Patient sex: M
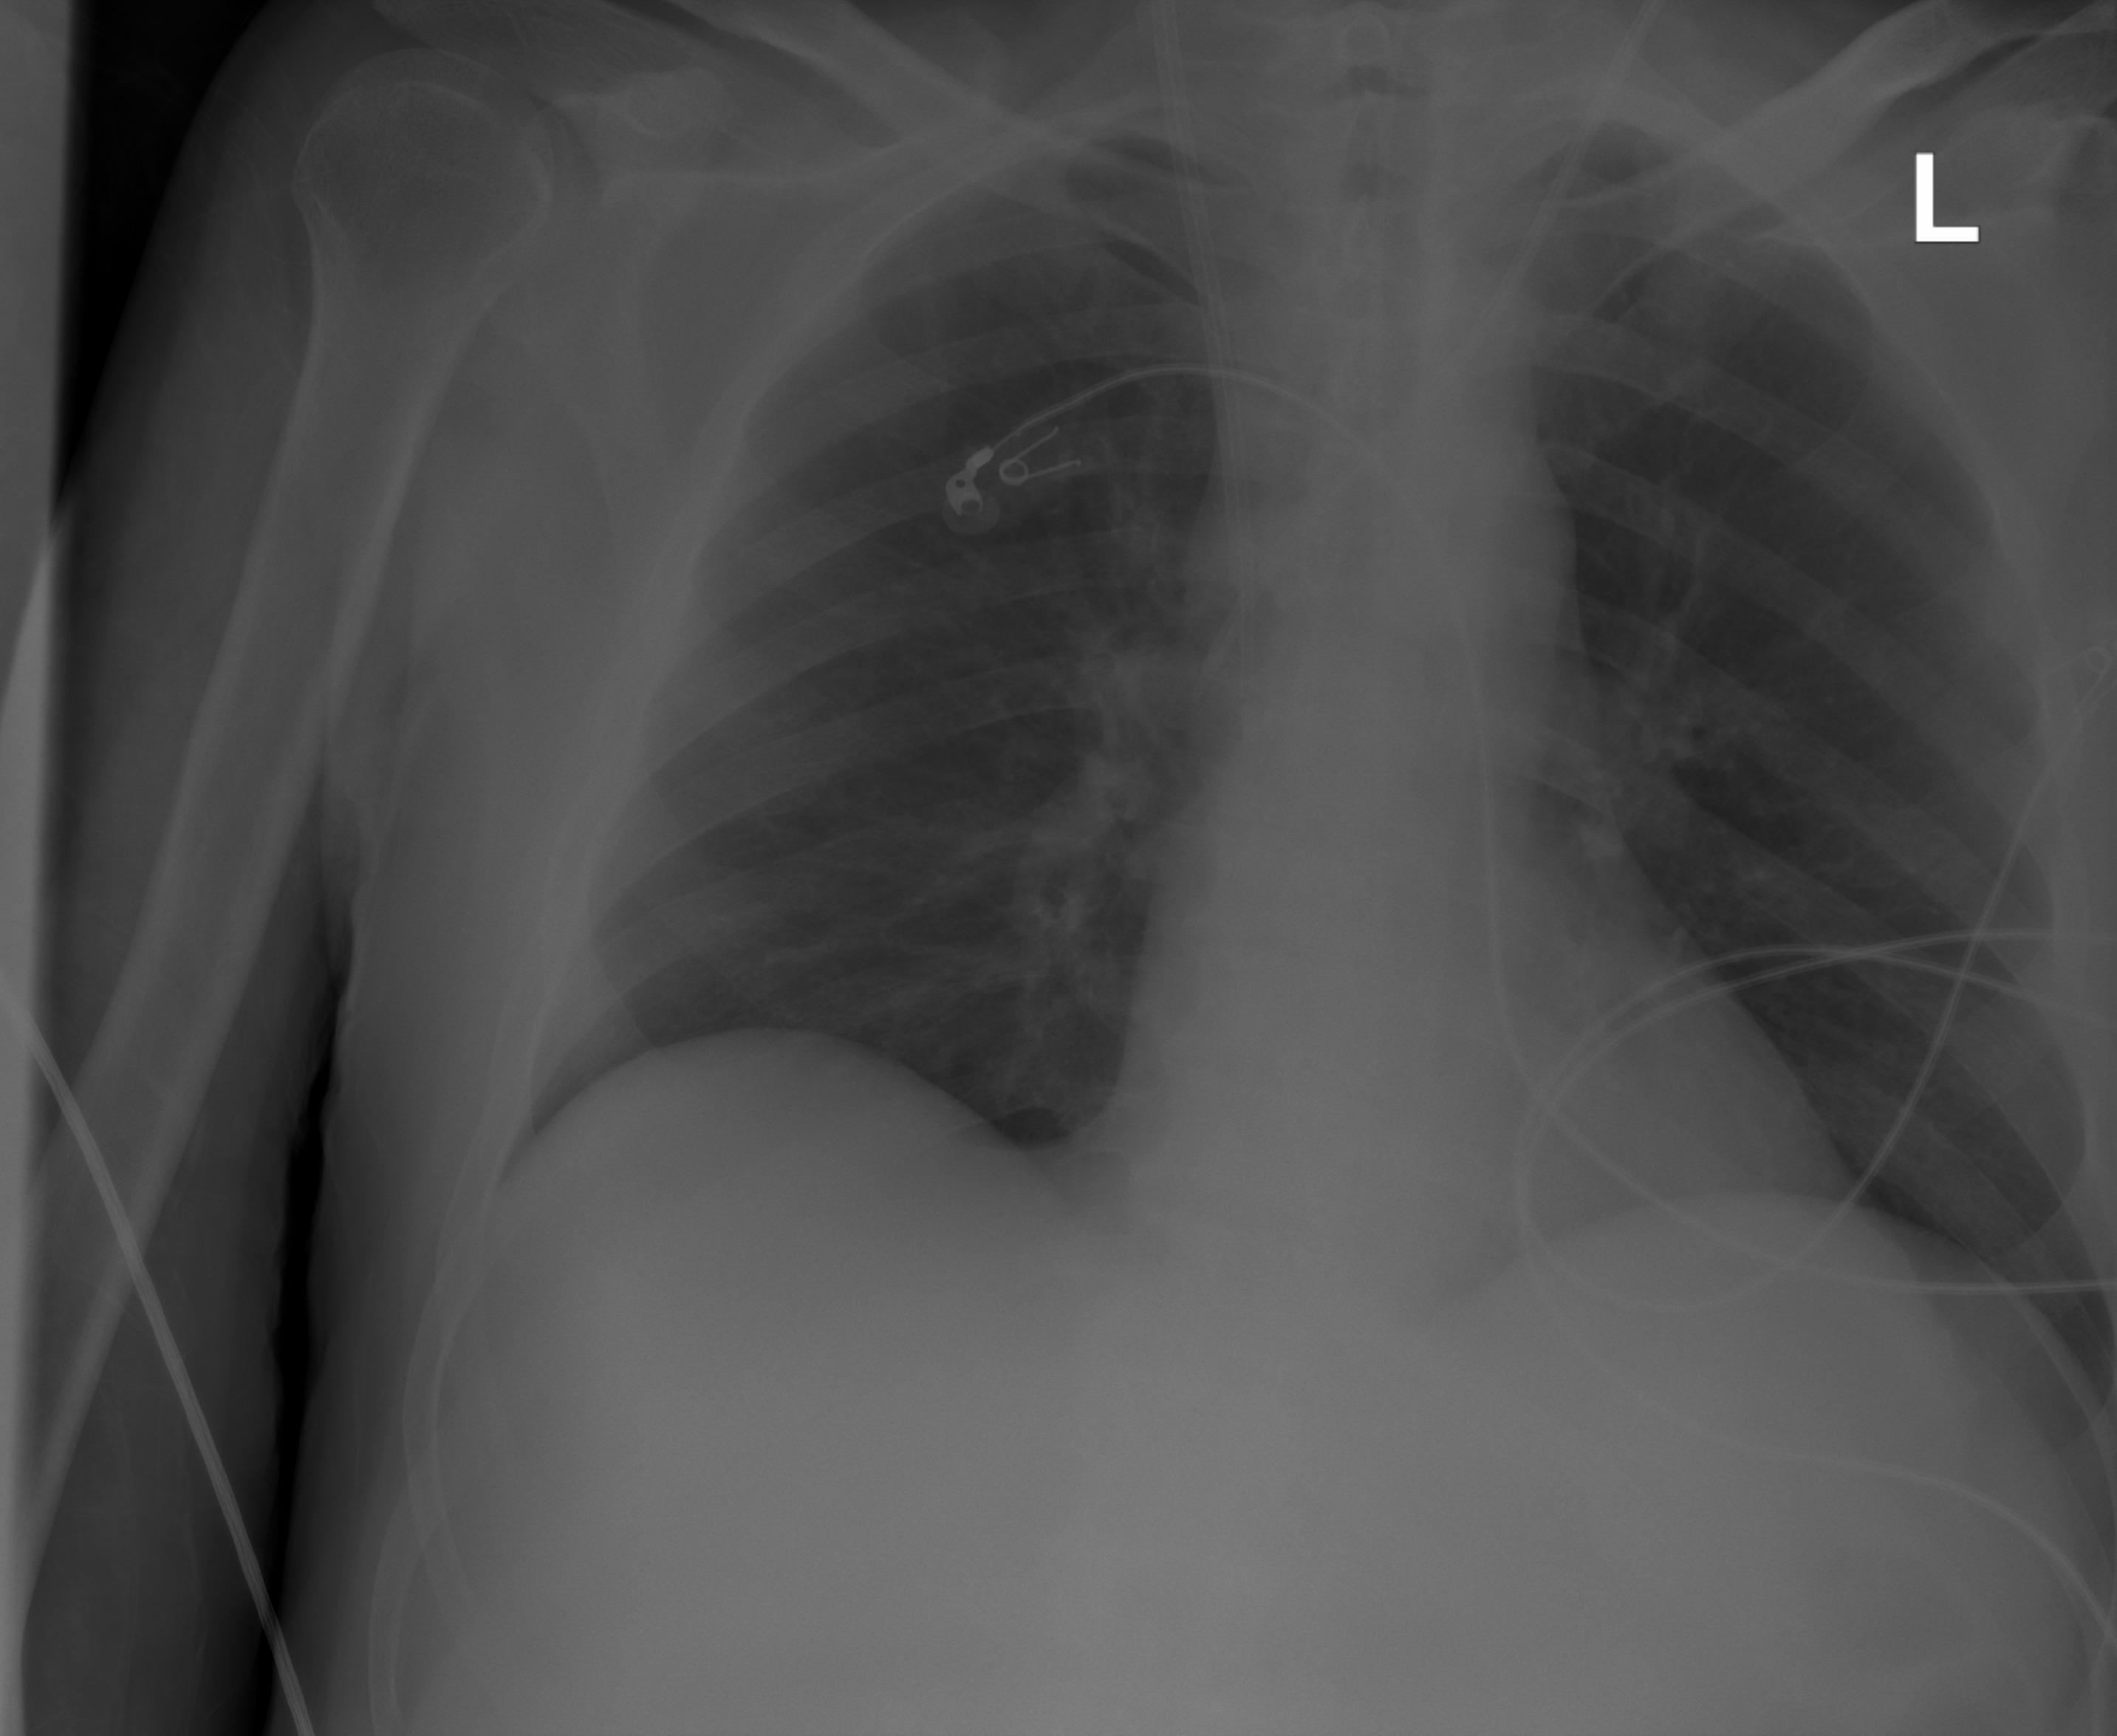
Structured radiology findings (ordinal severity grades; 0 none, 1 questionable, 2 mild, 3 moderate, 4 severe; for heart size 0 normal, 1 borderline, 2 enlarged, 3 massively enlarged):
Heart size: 0
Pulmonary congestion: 0
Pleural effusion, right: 0
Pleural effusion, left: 0
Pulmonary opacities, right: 0
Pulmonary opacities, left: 0
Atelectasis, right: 2
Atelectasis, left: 2